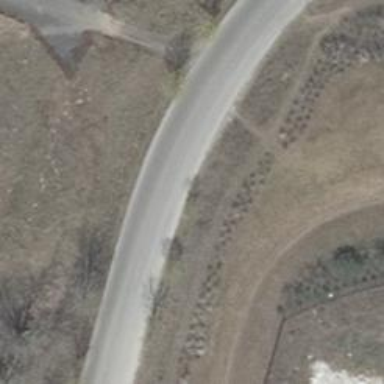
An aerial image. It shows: Residential road with asphalt surface.